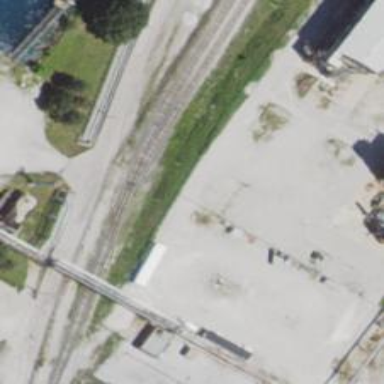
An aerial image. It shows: Railway siding for service.